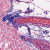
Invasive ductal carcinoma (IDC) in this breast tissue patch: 0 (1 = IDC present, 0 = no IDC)